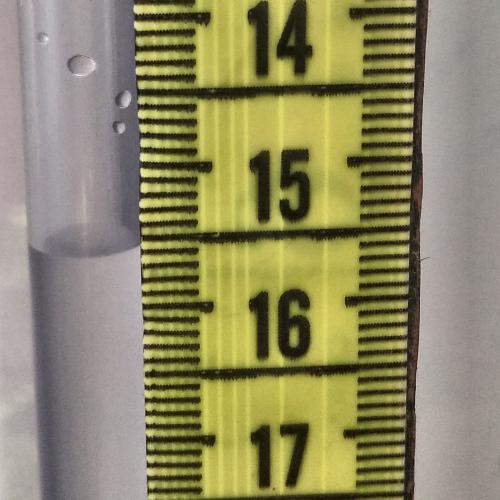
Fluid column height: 15.6 cm